Question: I have the following (highly simplified) database schema:

In summary:
- - -
My concern is that the user belongs to the project, and the project belongs to the account, yet using this schema
Is there a way to use MySQL to add a constraint to ensure that the user that belongs to a project also belongs to the account that belongs to the project?
I'm using MySQL 5.1.56.
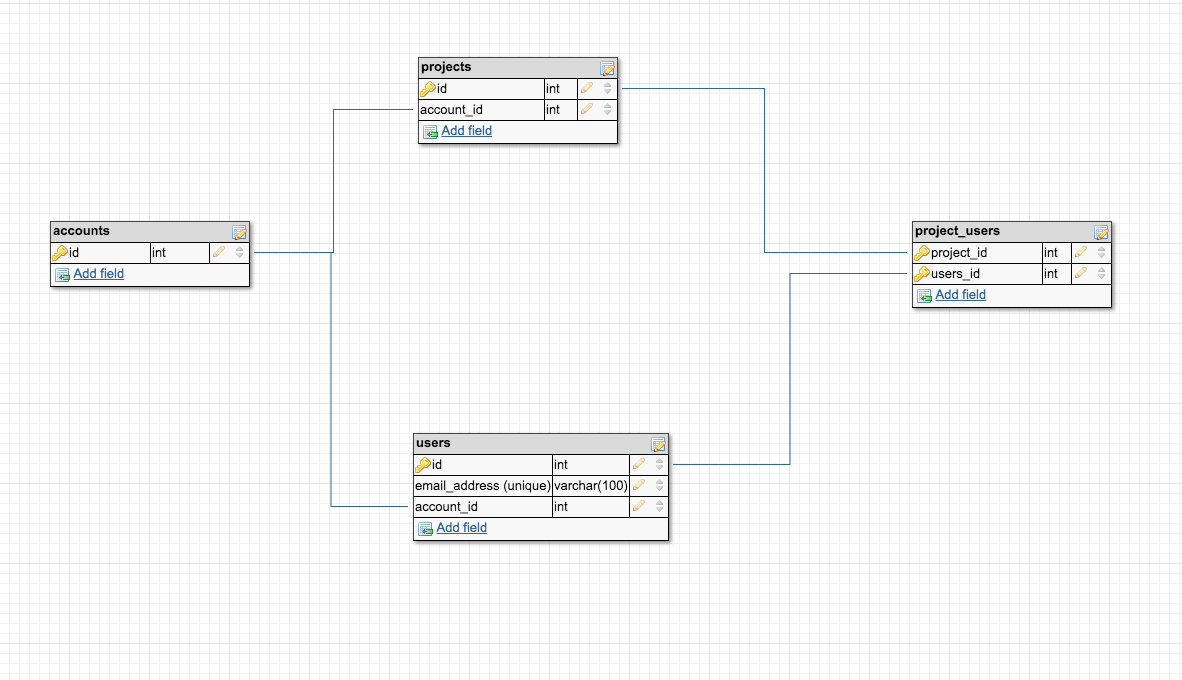
Answer: First off, thank you to Garcia Hurtado for the great feedback and opinions. It's definitely appreciated when someone in the community spends time and energy to provide thoughtful responses.
I ended up using a composite key to resolve this issue. You can see the schema using the following SQL fiddle: <URL>
It doesn't allow you to test it out with INSERT statements so you can simply download and install the database schema to try it out if you'd like.
The easiest test example is to use the following SQL statement:
'''
INSERT INTO project_users (user_id, account_id) VALUES (1, 2)
'''
This will raise the following MySQL error:
'''
#1452 - Cannot add or update a child row: a foreign key constraint fails
'''